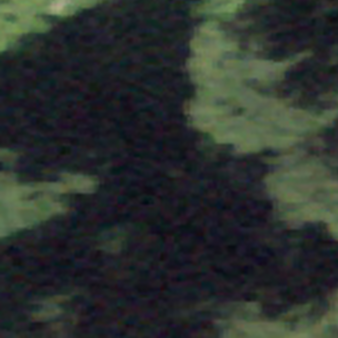
Label: other